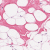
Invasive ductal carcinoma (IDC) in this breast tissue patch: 0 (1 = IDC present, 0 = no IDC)